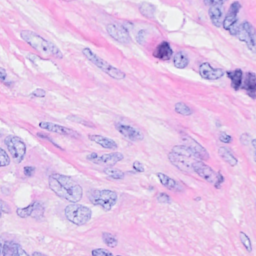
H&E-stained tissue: Breast